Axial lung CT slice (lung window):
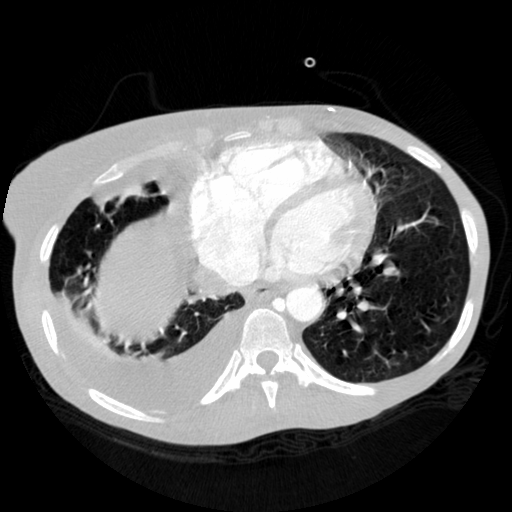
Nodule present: no